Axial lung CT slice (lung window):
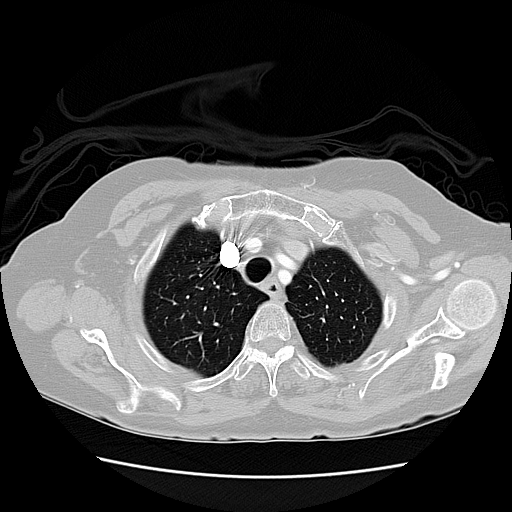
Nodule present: no